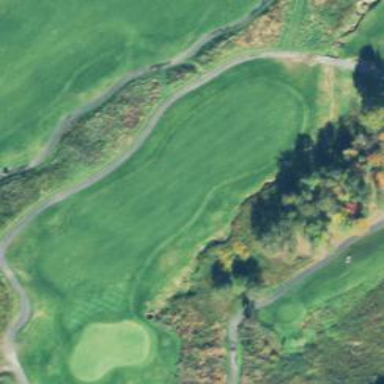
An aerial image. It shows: View of golf hole.